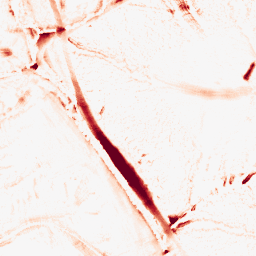
Category: morphological
Decomposition family: morphological
Decomposition parameters: operation: opening
size: 10
Upsampling method: bspline
Upsampling parameters: scale: 2
Upsampling scale: 2